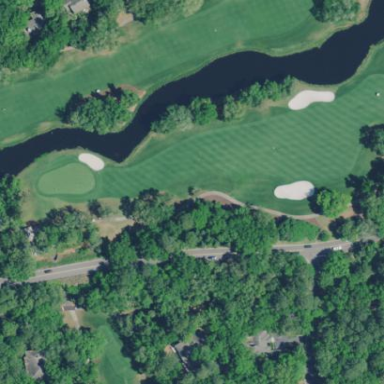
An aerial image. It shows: Well-maintained grassy area designated as golf fairway.